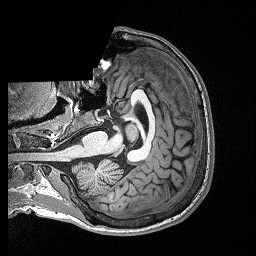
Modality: T1w
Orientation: axial
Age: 24
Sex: male
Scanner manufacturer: siemens
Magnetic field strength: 3 T
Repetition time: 2.4 s
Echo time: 0.03 s